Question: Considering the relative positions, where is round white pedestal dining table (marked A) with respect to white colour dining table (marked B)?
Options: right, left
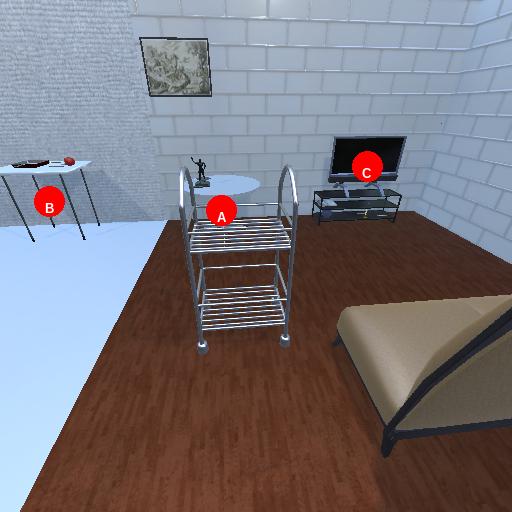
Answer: right